Interaction volume radius: 5 \u00c5
Interaction volume height: 10 \u00c5
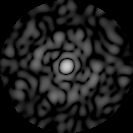
Disorder parameter: 0.8516